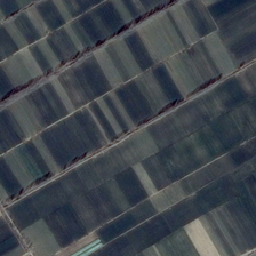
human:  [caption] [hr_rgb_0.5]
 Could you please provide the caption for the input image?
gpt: Black and yellow fields and roads provide a beautiful view

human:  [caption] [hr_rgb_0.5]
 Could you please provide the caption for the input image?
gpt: Yellow and black field and road make beautiful scene

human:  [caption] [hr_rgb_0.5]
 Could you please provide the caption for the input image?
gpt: Yellow and black fields and roads make up a beautiful landscape

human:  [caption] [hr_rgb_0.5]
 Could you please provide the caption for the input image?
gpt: Yellow and black fields and streets are a beautiful scene

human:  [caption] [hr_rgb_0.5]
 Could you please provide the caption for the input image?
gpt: Yellow fields and dark fields and roads make a beautiful scene